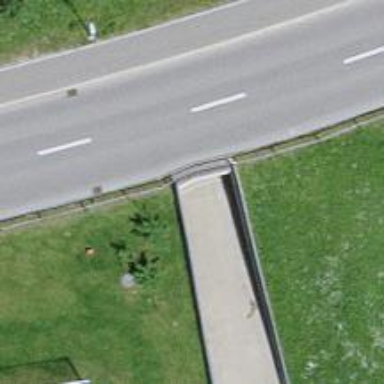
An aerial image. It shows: Wall barrier.